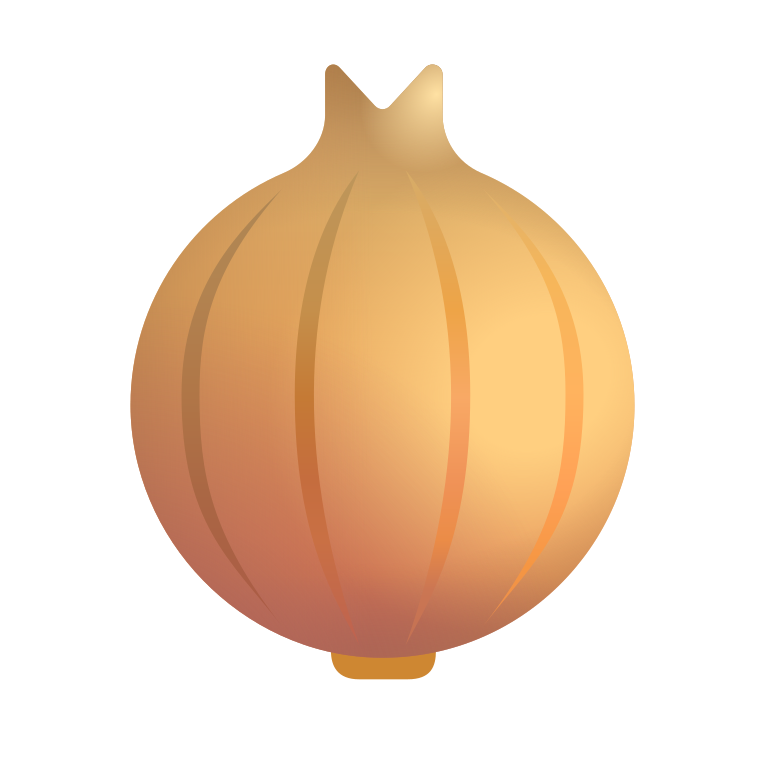
onion color